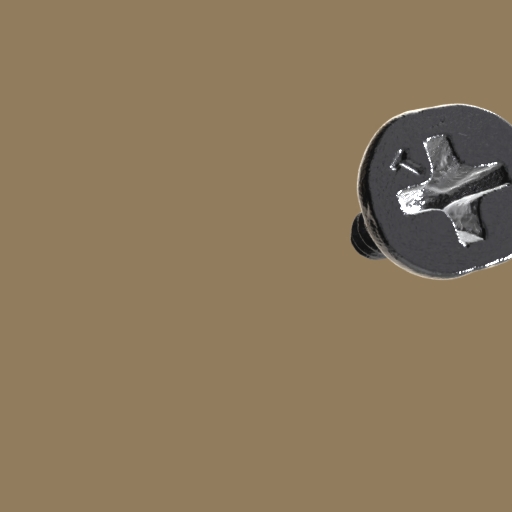
Label: screw